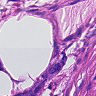
Metastatic tissue present: yes